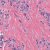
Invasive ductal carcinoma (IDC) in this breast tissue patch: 1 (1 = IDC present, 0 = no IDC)